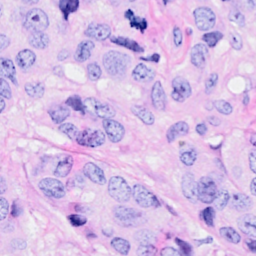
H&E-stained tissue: Breast